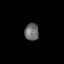
Tissue: lung
Cell type: Others
Senescence score: 0.2284
Nuclear area (px): 236
Mean DAPI intensity: 108.004